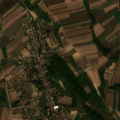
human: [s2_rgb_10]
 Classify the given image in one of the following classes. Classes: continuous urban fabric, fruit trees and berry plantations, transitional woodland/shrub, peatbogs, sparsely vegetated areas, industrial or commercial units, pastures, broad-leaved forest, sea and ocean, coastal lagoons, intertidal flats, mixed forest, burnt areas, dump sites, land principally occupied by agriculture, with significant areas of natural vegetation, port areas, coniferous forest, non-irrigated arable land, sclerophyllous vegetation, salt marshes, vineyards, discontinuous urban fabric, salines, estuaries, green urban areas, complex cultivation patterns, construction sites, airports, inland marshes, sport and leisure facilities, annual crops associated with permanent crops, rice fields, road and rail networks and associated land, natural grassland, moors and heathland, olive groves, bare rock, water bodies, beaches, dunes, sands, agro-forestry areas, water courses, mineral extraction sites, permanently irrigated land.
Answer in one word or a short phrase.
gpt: discontinuous urban fabric, non-irrigated arable land, complex cultivation patterns, land principally occupied by agriculture, with significant areas of natural vegetation